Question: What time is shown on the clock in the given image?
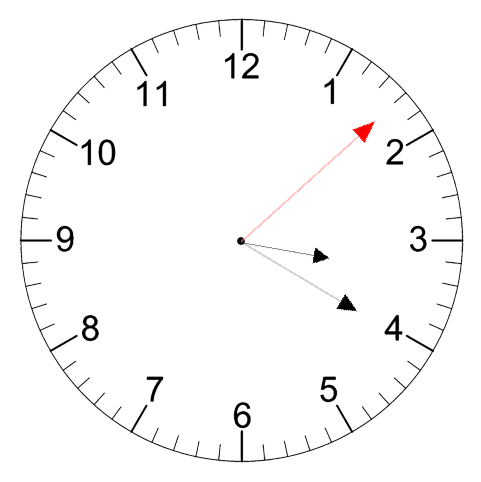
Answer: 03:20:08